Question: '''
<div class="content">
<div class="container">
<div class="row pt-2">
<div class="col pe-1">
<div class="grid-cell p-2">
<a href="united-states_florida/company/met-west-commercial-lender/tom-mchugh-975">
Tom Mchugh
</a>
</div>
</div>
<div class="col ps-1">
<div class="grid-cell p-2">
Company:
<span>
<a href="united-states_florida/company/met-west-commercial-lender">
Met West Commercial Lender
</a>
</span>
</div>
</div>
</div>
'''
My result showing like this

I want to look like following table:
| Column A | Column B |
| -------- | -------- |
| Tom Mchugh | Met West Commercial Lender |
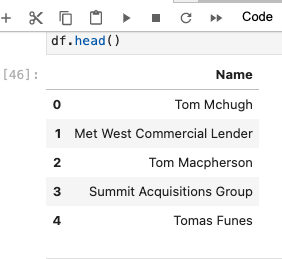
Answer: There might be different approaches. Here is an elegant one.
'''
y = df.Name.values
df = pd.DataFrame({'A' : y[::2], 'B' : y[1::2]})
'''